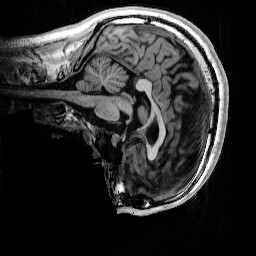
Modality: T1w
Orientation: sagittal
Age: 21
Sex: male
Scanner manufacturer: siemens
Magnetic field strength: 3 T
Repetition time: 4 s
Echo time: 0.00289 s